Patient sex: F
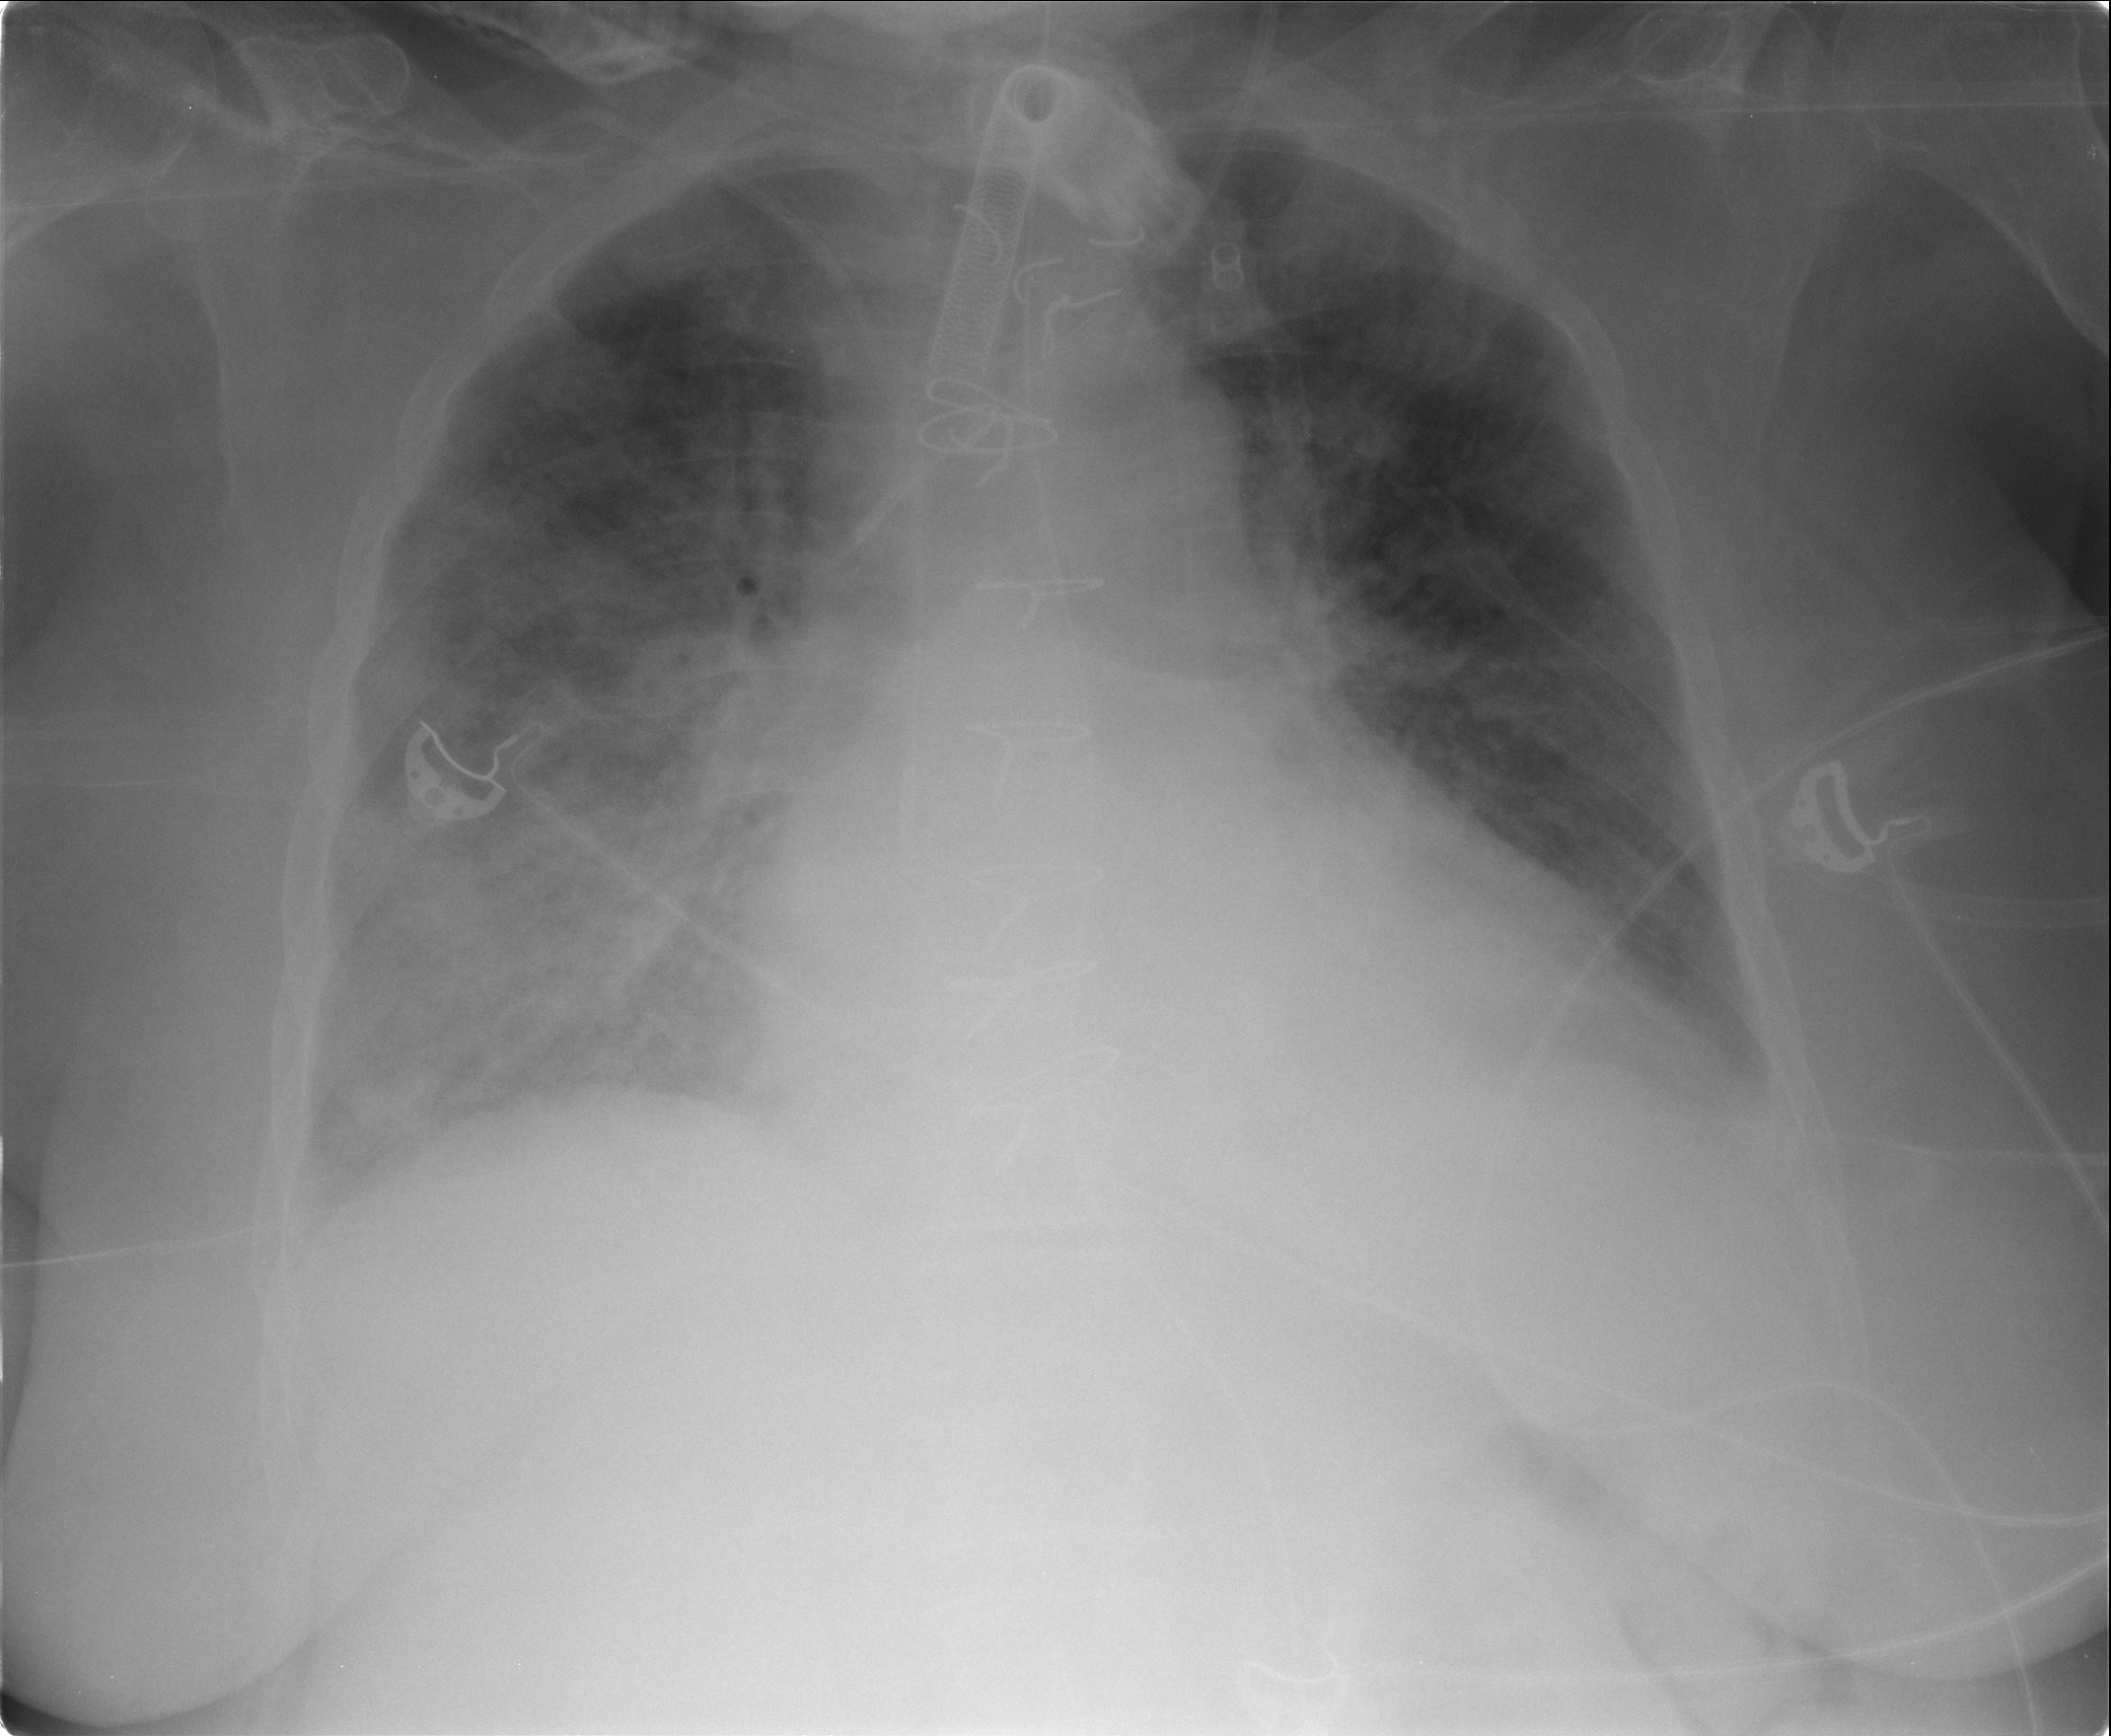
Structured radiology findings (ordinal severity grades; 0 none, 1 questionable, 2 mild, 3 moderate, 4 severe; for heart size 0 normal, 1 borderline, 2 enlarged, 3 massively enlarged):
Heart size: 2
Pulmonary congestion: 3
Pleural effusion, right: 2
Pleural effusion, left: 2
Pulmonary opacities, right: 3
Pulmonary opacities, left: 3
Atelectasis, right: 2
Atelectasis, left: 2